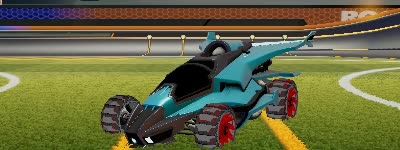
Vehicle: aftershock